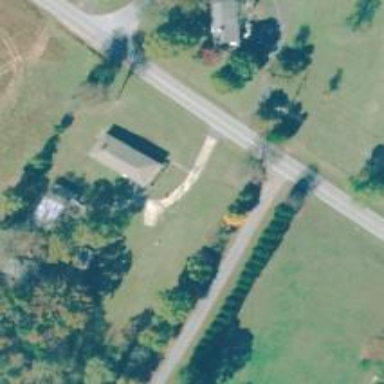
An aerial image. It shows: Driveway leading to service road.